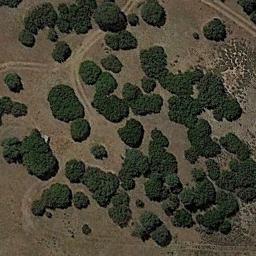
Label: chaparral